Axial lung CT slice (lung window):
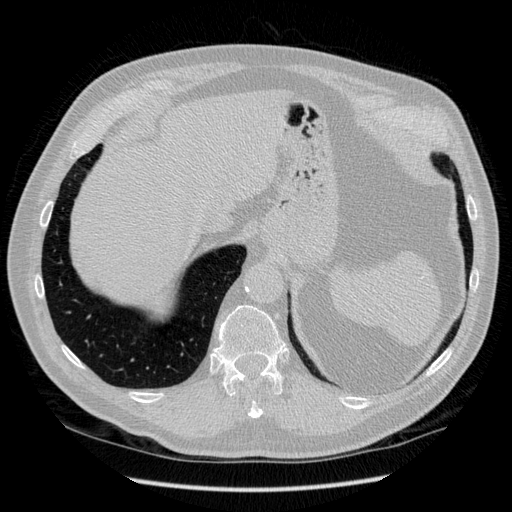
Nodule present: no